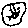
Label: smiley face